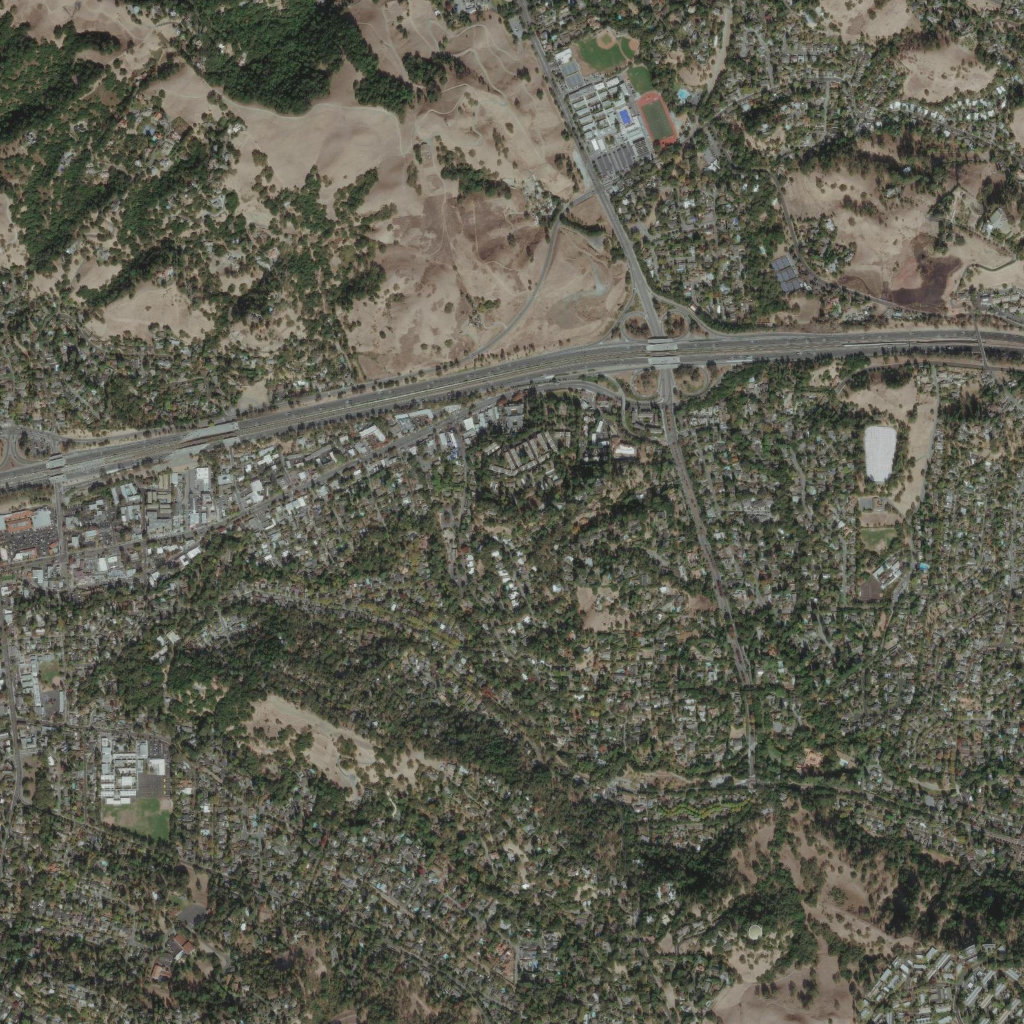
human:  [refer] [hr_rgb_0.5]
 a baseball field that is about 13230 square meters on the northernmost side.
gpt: <box>[[55, 2, 60, 7, 0]]</box>

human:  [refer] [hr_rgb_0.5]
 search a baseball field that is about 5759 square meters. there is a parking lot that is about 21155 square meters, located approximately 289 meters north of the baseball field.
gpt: <box>[[3, 63, 5, 67, 0]]</box>

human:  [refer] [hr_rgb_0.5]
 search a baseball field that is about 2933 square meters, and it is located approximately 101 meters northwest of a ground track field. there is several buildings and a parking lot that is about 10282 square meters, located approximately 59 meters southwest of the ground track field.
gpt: <box>[[60, 3, 62, 5, 0]]</box>